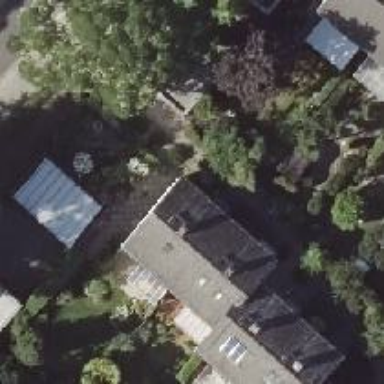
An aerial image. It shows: Gabled roofed house.